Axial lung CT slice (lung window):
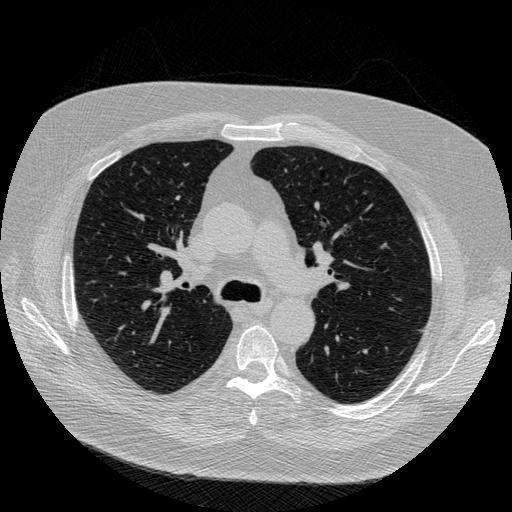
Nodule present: no